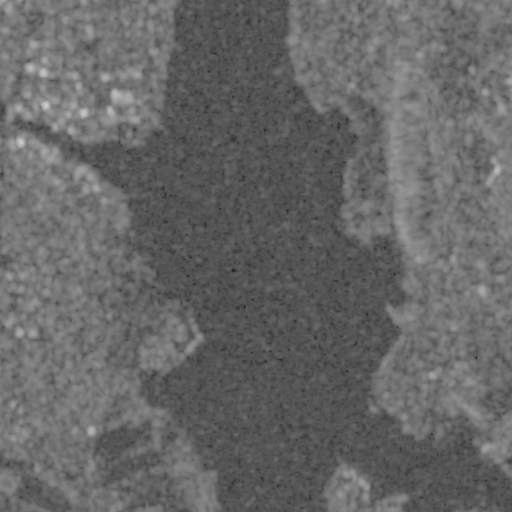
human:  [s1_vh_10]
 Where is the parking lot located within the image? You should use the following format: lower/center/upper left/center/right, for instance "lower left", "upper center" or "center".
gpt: The parking lot is located in the left of the image.
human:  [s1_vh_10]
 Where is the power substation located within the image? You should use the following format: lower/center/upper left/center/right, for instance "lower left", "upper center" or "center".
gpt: The power substation is located in the lower right of the image.
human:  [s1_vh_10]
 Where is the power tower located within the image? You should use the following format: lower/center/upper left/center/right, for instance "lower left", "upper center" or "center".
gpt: The power tower is located in the lower right of the image.
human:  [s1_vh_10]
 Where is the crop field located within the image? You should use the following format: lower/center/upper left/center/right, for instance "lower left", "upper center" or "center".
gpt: There is no crop field in the image.

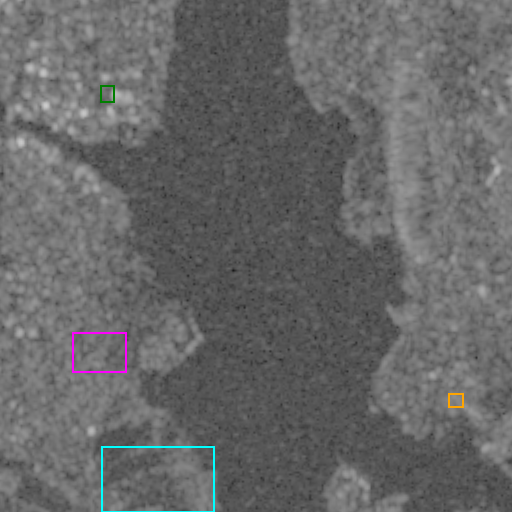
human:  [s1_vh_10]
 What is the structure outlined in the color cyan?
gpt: The structure outlined in cyan is a crop field.
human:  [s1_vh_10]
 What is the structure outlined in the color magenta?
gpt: The structure outlined in magenta is a park.
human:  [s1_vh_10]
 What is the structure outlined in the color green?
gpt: The structure outlined in green is a parking lot.
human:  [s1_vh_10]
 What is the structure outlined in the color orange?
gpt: The structure outlined in orange is a power substation.
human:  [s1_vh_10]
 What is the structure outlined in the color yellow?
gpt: There is no yellow outline.